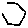
Label: hexagon